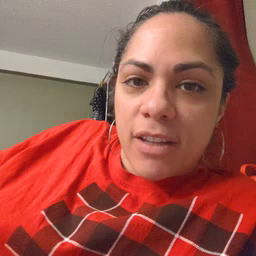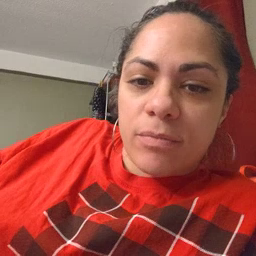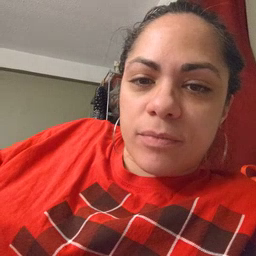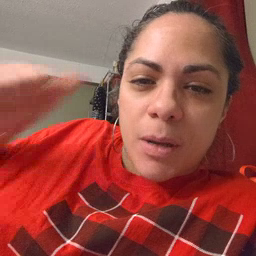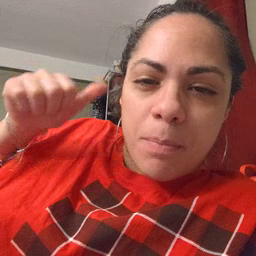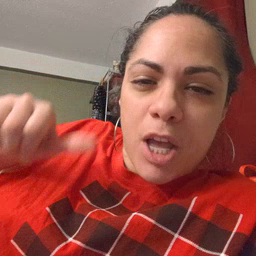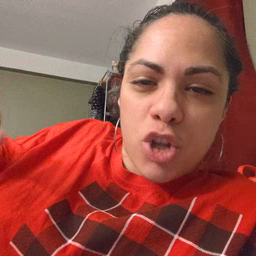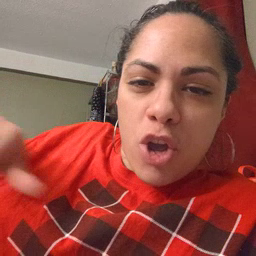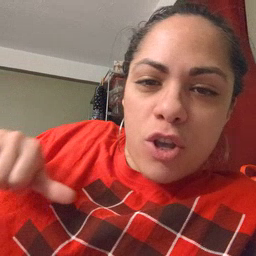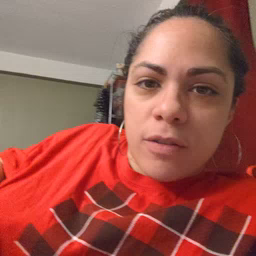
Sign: backyard